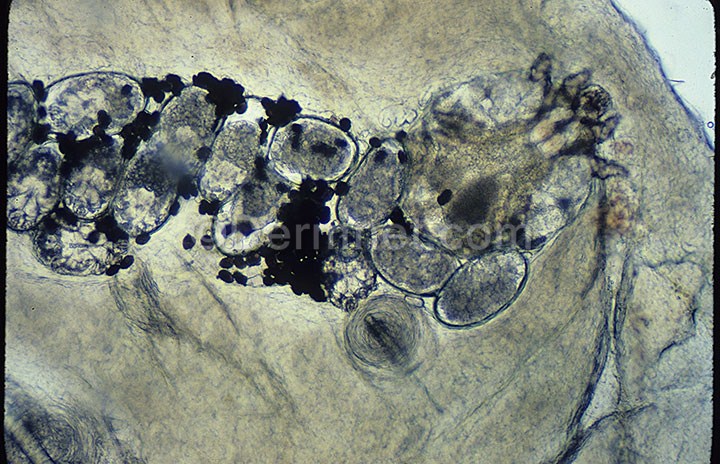
Disease: Scabies Lyme Disease and other Infestations and Bites